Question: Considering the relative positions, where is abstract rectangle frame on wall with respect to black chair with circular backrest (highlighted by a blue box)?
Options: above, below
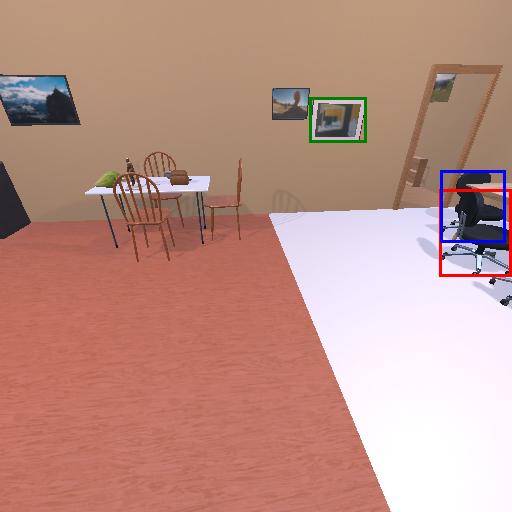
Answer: above